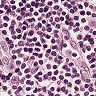
Metastatic tissue present: no